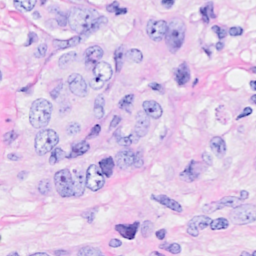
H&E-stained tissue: Breast